Question: Link to website # <URL>
I want click this button red in this image:
.
Here is the code:
'''
act = ActionChains(driver)
add_button = driver.find_elements_by_xpath("//button[@class='mp-Button mp-Button--secondary']")
subDiv = driver.find_elements_by_xpath("//div[@class='phone-number-container']")
sleep(5)
actions = ActionChains(driver)
actions.move_to_element(add_button)
actions.click(subDiv)
actions.perform()
'''
But got this error:
'''
raise AttributeError("move_to requires a WebElement")
AttributeError: move_to requires a WebElement
'''
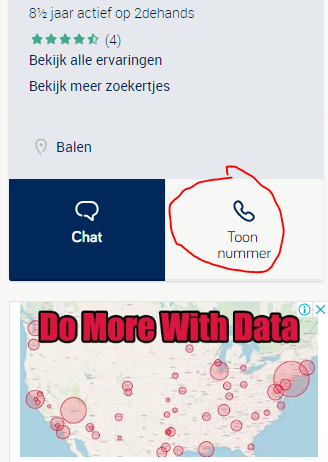
Answer: Please find below working solution:
'''
from selenium import webdriver
from selenium.webdriver.support.ui import WebDriverWait
from selenium.webdriver.support import expected_conditions as EC
from selenium.webdriver.common.by import By
from selenium.webdriver.support.ui import WebDriverWait as Wait
from selenium.webdriver.common.action_chains import ActionChains
#utilise chrome driver to open specified webpage
driver = webdriver.Chrome(executable_path=r"\chromedriver.exe")
driver.maximize_window()
driver.get("https://www.2dehands.be/a/zakelijke-goederen/landbouw-veevoer/m1527886462-kleine-pakken-hooi.html?c=c41b759082ce0aa7411a74e54f8dbd13&previousPage=home")
actionChains = ActionChains(driver)
element = WebDriverWait(driver, 10).until(
EC.visibility_of_element_located((By.CSS_SELECTOR, ".contact-options-mobile:nth-child(2) span:nth-child(2)")))
actionChains.move_to_element(element).click().perform()
element1 = WebDriverWait(driver, 10).until(
EC.visibility_of_element_located((By.XPATH, "//span[@class='phone-number-bubble']")))
print element1.text
'''
: <PHONE>